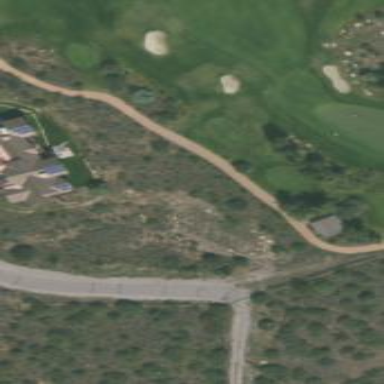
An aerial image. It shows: Rough area on grassy golf course.